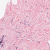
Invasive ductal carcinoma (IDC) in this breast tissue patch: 0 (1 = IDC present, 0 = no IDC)